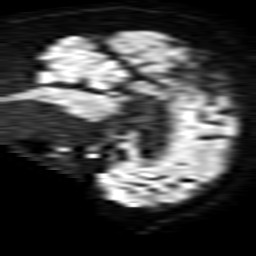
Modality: TRACE
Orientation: sagittal
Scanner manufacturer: philips
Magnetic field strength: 1.5 T
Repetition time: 3.641 s
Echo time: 0.09255 s